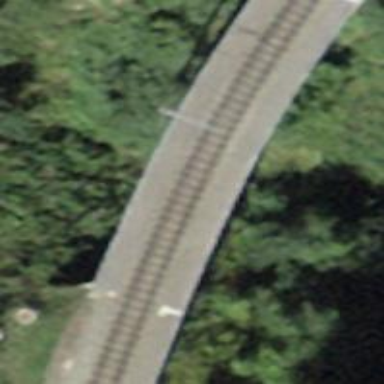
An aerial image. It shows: Narrow-gauge railway bridge with electrified contact line.